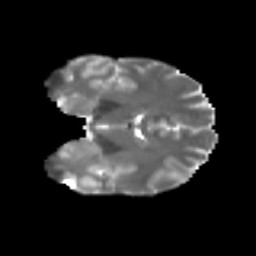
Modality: T2w
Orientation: coronal
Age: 27
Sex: male
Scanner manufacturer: ge
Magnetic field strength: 3 T
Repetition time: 7.8 s
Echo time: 0.0606 s